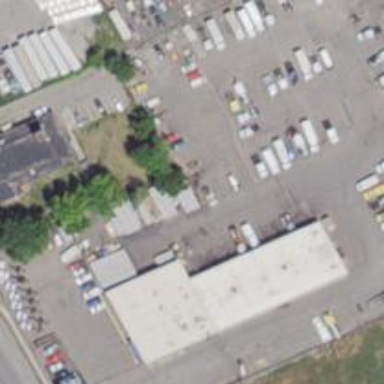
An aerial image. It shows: Industrial building.